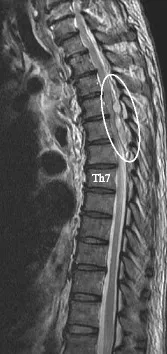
T2-weighted sagittal magnetic resonance image. The spinal epidural hematoma (circle) is indicated by the hyperintense region in the epidural space from Th3 to Th6.
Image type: radiology (mri)